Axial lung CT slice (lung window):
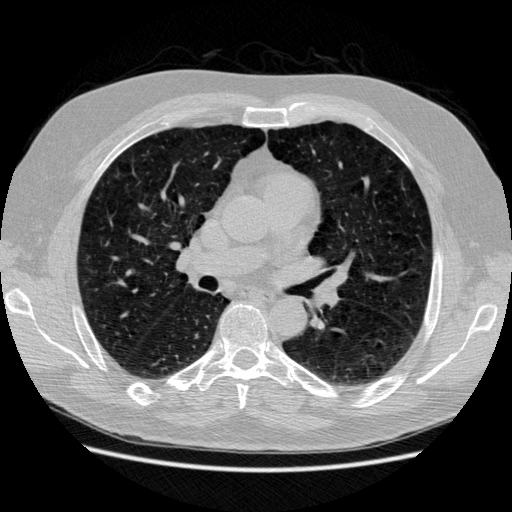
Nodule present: no